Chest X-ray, PA view. Patient: 28 years old, sex M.
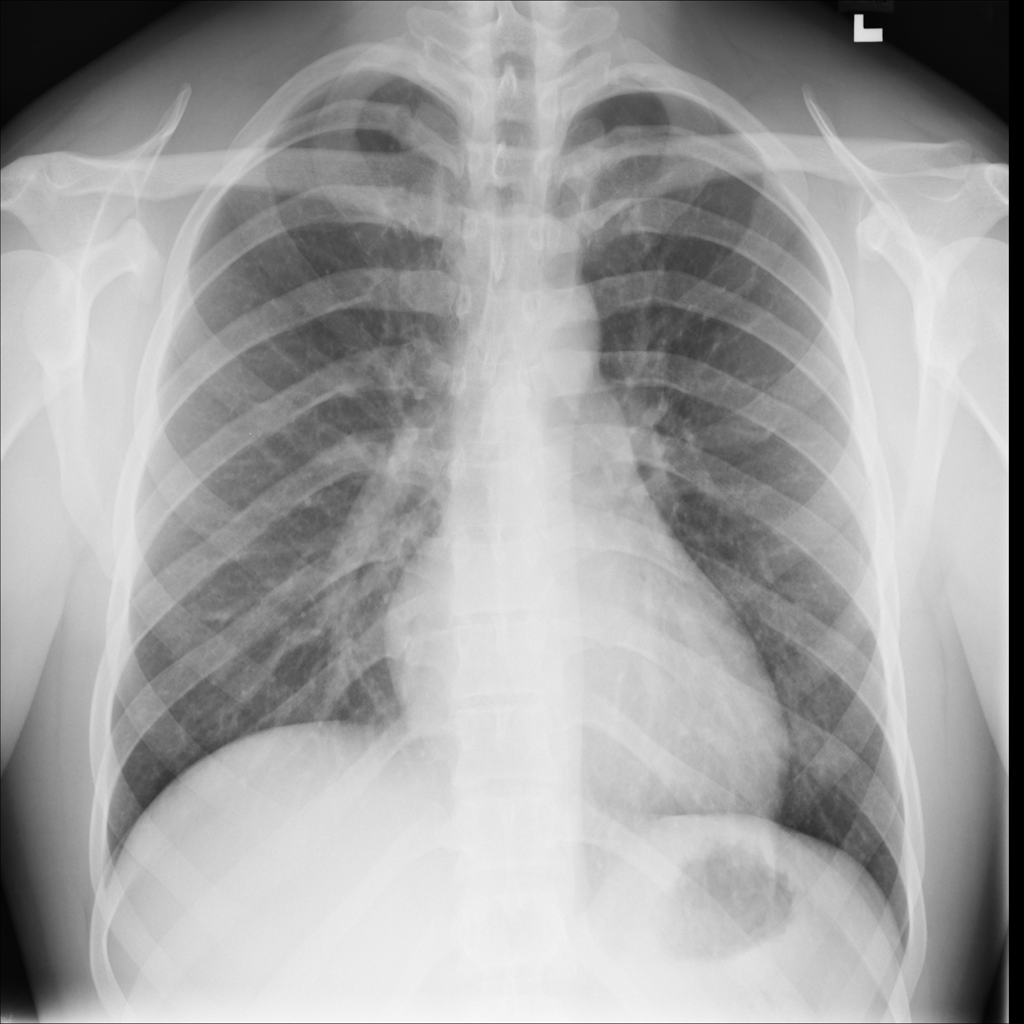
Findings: No Finding